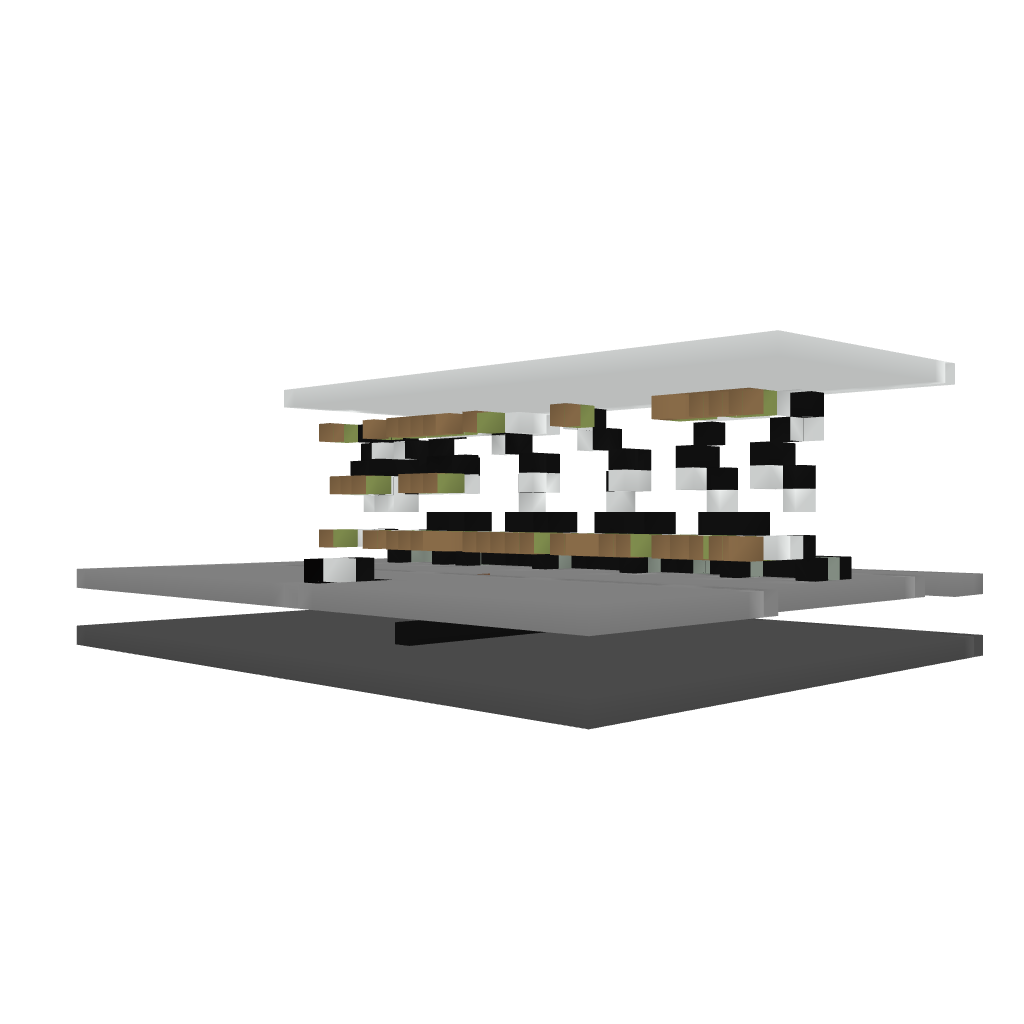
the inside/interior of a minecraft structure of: HELLO Sign